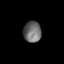
Tissue: prostate
Cell type: T cells
Senescence score: 0.8432
Nuclear area (px): 372
Mean DAPI intensity: 105.129